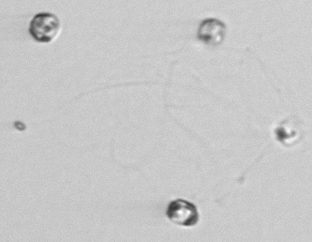
Label: Thalassiosira_sp_aff_mala